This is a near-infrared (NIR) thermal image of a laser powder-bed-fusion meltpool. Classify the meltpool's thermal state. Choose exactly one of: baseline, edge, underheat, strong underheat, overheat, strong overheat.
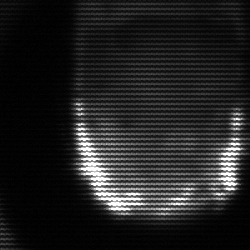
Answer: baseline